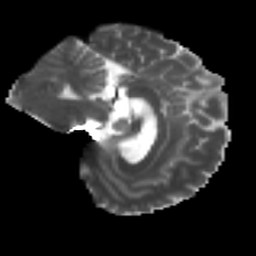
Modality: T2w
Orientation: sagittal
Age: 38
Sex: male
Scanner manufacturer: ge
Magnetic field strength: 3 T
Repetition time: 7.8 s
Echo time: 0.0608 s